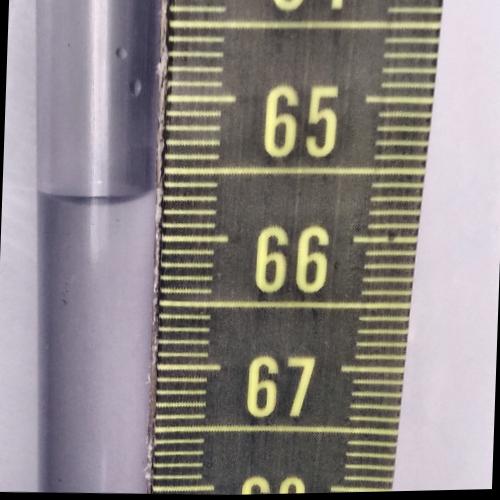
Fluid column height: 65.7 cm